Group 1:
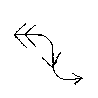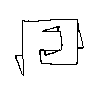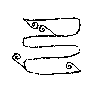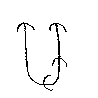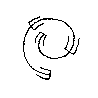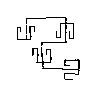
Group 2:
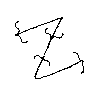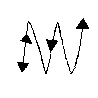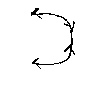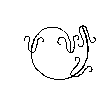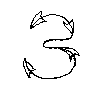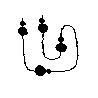
Rule separating the two groups: Internal arrows point outward vs. internal arrows point inward.
Concepts: arrow, between, imagined_entity, imagined_point, tracing_line_or_curve, tracing_lines_or_curves_meet
Author: Douglas R. Hofstadter